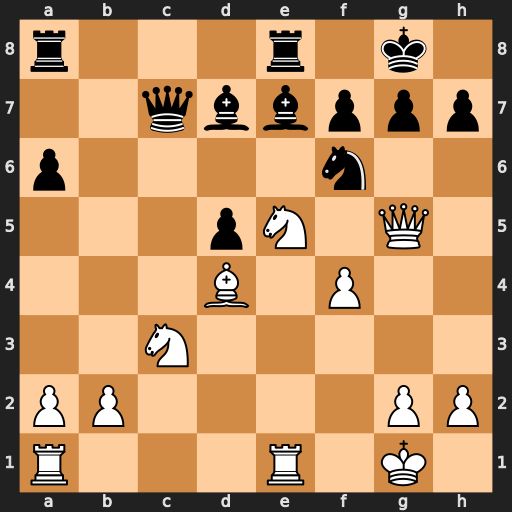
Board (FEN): r3r1k1/2qbbppp/p4n2/3pN1Q1/3B1P2/2N5/PP4PP/R3R1K1
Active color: w
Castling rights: -
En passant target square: -
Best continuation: Nxd7 Qxd7 Rxe7 Qxe7 Nxd5 Qe1+ Rxe1 Rxe1+ Kf2 Ne4+ Kxe1 Nxg5 fxg5